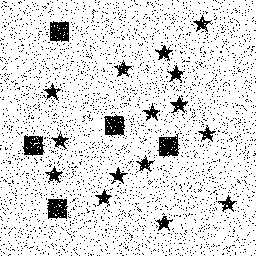
Squares: 5
Triangles: 0
Stars: 15
Total shapes: 20